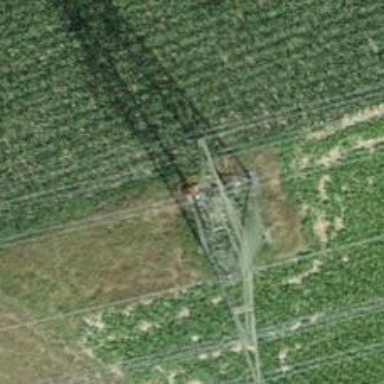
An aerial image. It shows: Aerial marker.